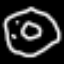
Label: donut